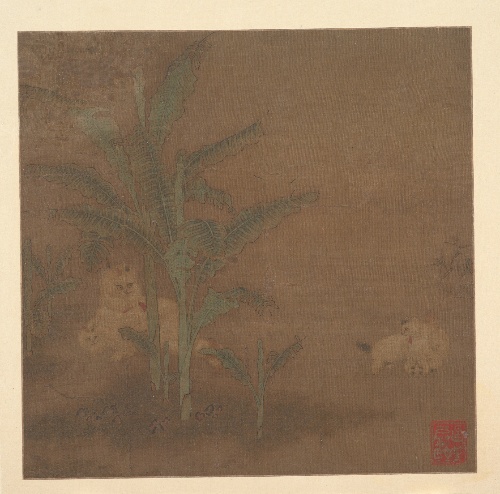
Title: 明  佚名  貍奴芭蕉圖  冊頁|Frolicking Kittens under a Banana Tree
Artist: Unidentified artist
Date: 15th century
Object type: Album leaf
Classification: Paintings
Medium: Album leaf; ink and color on silk
Culture: China
Period: Ming dynasty (1368–1644)
Dimensions: Image: 9 1/2 x 9 5/8 in. (24.1 x 24.4 cm)
Department: Asian Art
Credit line: Edward Elliott Family Collection, Purchase, The Dillon Fund Gift, 1982
Accession year: 1982
Repository: Metropolitan Museum of Art, New York, NY
Tags: Cats